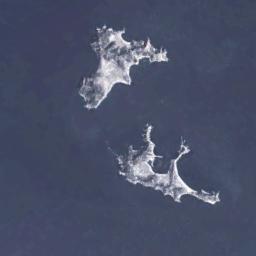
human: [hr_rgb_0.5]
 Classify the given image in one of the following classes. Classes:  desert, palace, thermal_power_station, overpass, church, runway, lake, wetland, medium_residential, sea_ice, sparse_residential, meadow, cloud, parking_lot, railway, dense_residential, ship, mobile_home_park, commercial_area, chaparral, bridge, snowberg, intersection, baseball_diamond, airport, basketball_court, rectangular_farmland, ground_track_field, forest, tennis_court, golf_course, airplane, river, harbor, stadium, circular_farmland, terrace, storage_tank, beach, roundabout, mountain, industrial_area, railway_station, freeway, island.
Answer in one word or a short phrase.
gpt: island